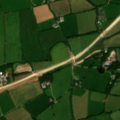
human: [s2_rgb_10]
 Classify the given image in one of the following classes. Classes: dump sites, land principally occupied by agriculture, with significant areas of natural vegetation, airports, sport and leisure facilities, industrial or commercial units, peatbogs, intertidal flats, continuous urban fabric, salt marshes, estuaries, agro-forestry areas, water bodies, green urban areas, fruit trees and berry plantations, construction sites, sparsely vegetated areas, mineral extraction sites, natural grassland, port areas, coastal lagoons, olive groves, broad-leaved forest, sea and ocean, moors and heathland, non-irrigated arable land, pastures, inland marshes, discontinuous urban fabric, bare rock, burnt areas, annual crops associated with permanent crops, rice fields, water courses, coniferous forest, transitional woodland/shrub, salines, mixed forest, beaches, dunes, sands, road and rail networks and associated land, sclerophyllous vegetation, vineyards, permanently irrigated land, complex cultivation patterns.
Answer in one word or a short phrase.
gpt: construction sites, non-irrigated arable land, pastures